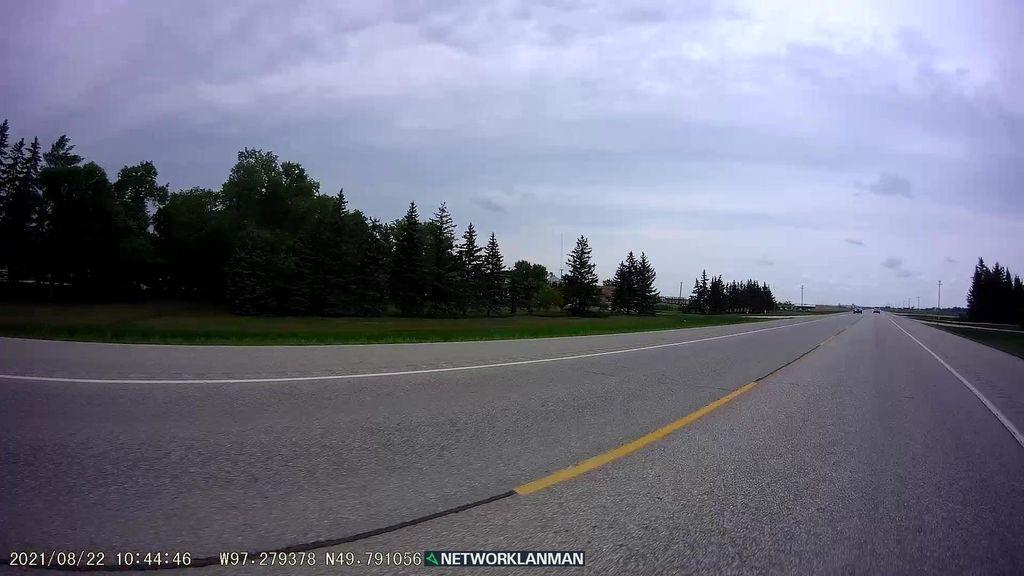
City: winnipeg